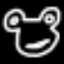
Label: frog